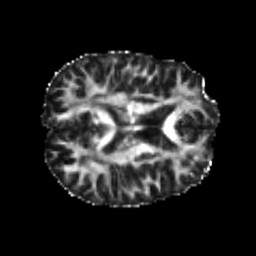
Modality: FA
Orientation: axial
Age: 24
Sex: male
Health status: healthy
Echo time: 0.074 s